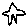
Label: star